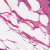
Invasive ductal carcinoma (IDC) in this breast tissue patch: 0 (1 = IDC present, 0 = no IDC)